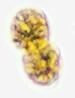
Label: Margalefidinium